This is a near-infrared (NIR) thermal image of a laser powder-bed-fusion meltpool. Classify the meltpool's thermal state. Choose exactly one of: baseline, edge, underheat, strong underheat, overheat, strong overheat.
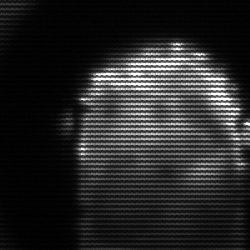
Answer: baseline